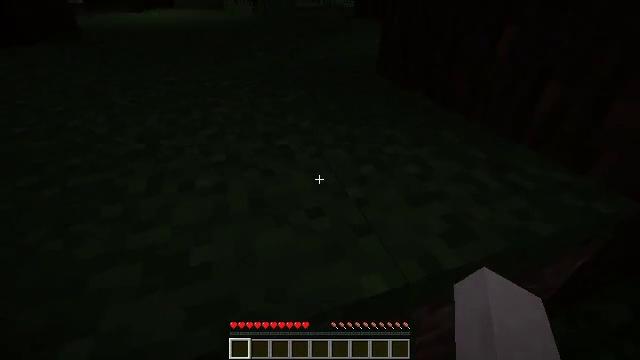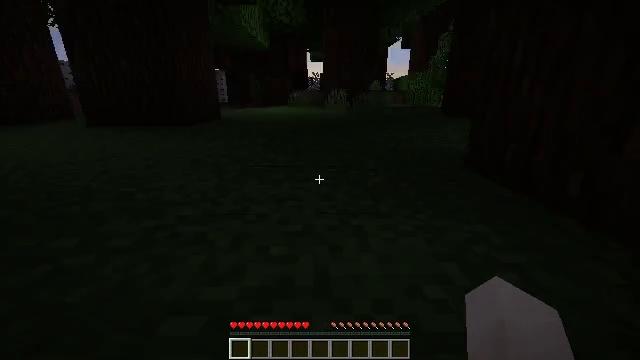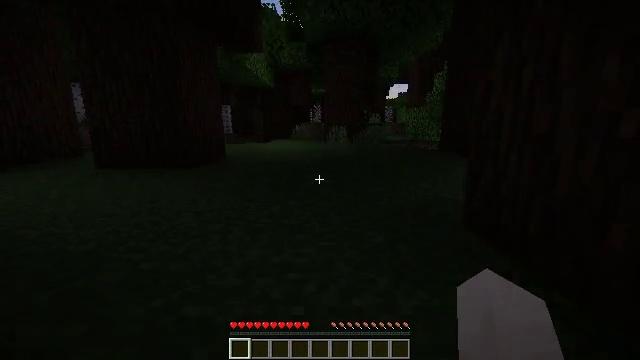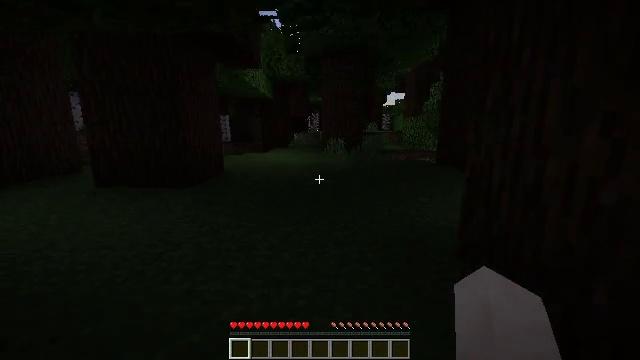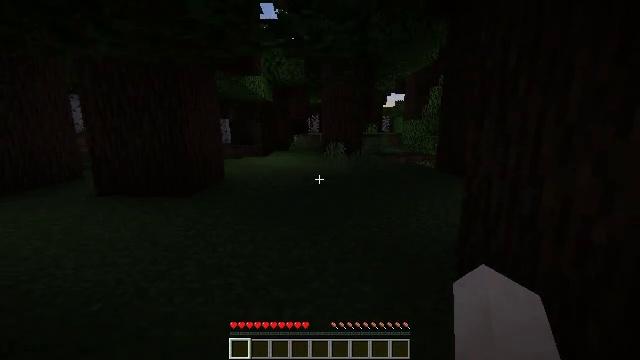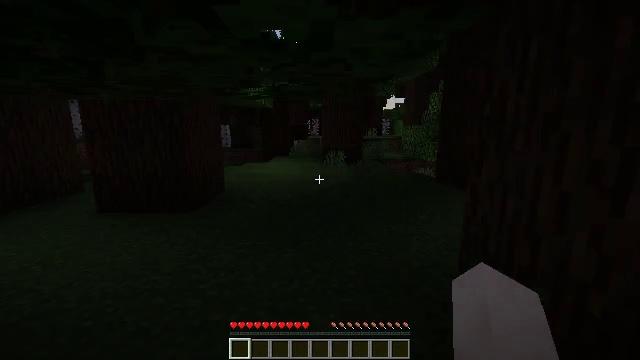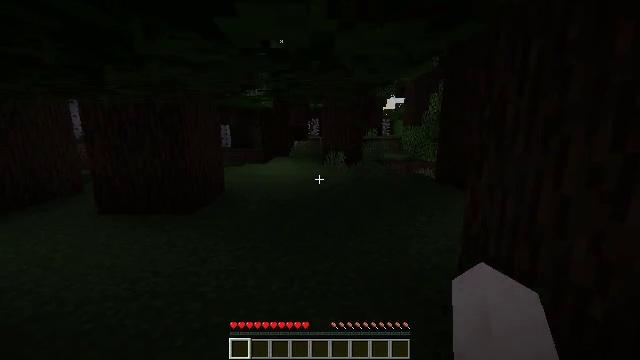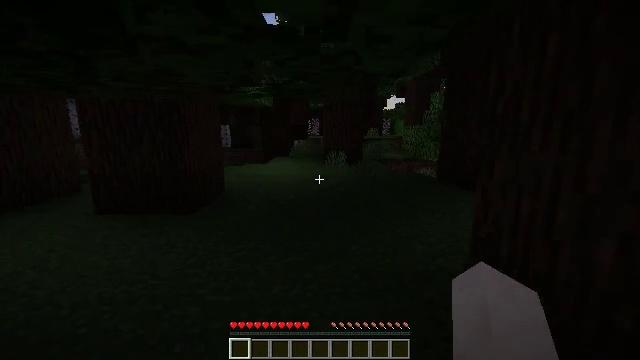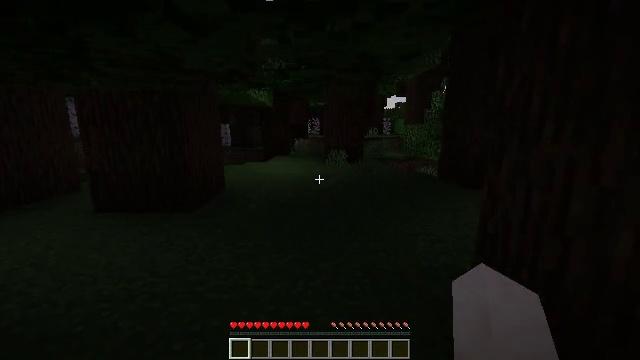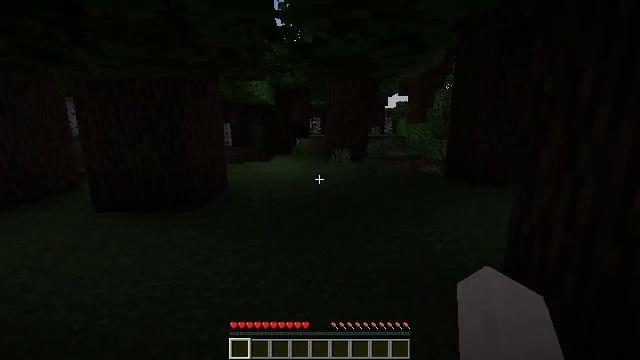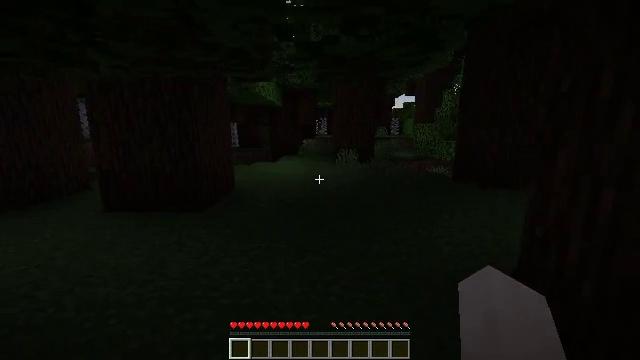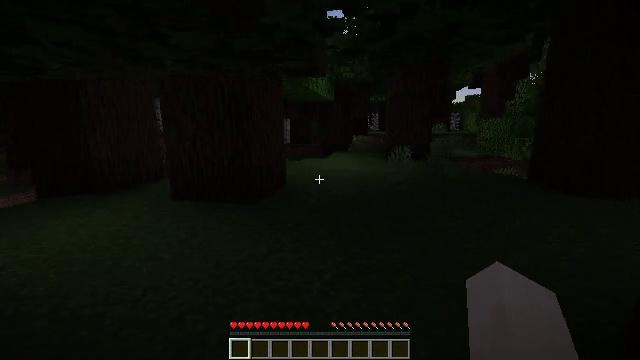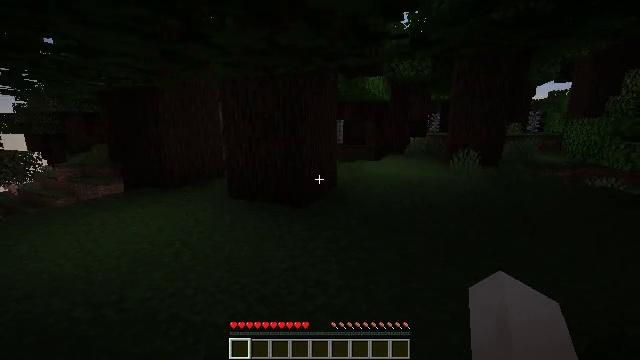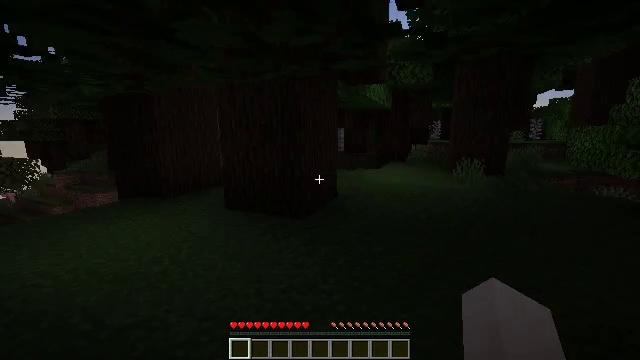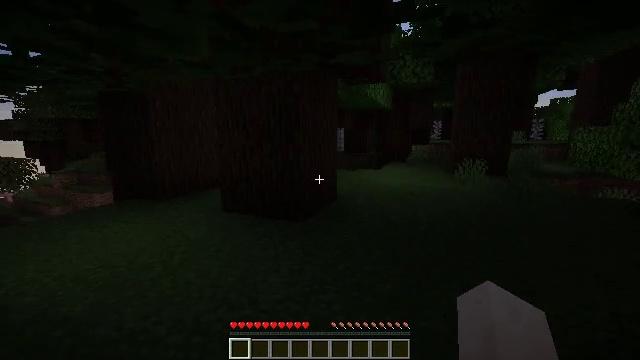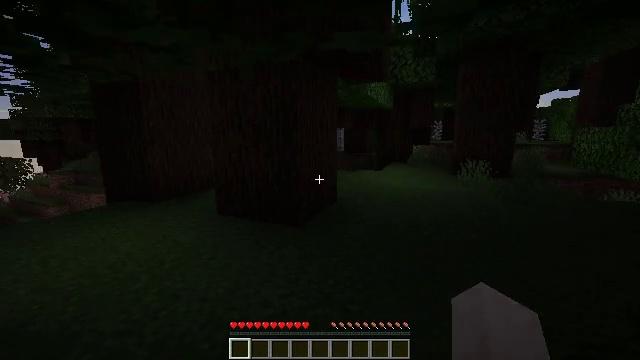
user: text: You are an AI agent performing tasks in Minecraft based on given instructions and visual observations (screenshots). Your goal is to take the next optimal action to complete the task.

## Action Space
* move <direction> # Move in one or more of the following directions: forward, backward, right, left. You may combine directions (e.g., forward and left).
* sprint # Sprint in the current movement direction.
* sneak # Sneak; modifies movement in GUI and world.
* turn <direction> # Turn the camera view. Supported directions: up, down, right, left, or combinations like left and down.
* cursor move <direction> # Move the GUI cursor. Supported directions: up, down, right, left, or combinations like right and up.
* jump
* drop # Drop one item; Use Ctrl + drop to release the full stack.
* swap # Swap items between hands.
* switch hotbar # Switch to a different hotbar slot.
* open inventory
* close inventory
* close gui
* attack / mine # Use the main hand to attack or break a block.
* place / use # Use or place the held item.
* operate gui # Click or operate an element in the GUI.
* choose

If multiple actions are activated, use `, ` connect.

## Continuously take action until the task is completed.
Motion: motion action
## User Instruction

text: Collect dark oak log for building.
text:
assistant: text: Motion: move forward, turn left and up, attack / mine
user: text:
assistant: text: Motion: move forward, turn up, attack / mine, jump
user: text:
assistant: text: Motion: move forward, turn up, attack / mine, jump
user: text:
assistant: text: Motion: move forward, attack / mine, jump
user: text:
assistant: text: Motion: move forward, attack / mine
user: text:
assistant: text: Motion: move forward and move left, attack / mine
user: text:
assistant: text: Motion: move forward and move left, attack / mine
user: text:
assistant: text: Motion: move forward and move left, attack / mine
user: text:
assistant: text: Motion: move forward and move left, attack / mine
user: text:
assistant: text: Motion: move forward, turn left, attack / mine
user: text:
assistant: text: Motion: move forward, turn left, attack / mine
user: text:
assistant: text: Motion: move forward, turn left, attack / mine
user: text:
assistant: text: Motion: move forward, turn up, attack / mine
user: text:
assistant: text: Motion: move forward, attack / mine
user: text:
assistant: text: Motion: move forward, attack / mine
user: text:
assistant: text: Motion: move forward, attack / mine
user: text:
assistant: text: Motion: move forward, attack / mine
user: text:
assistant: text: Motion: move forward, attack / mine
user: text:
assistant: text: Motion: move forward, attack / mine
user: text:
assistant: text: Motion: move forward and move left, turn left and up, attack / mine
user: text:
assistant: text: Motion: move forward and move left, attack / mine
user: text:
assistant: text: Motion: move forward and move left, attack / mine
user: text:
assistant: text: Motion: move forward, attack / mine
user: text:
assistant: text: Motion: move forward, attack / mine
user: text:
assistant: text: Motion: move forward, attack / mine
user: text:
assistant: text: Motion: move forward, attack / mine
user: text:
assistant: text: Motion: attack / mine
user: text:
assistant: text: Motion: attack / mine
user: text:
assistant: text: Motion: attack / mine
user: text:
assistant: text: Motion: attack / mine